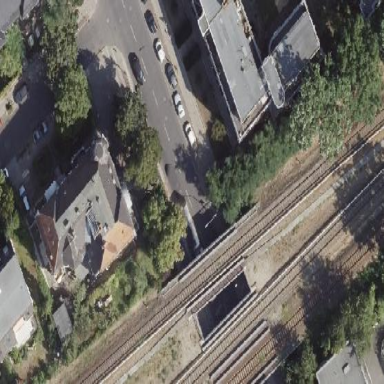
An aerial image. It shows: Railway area.